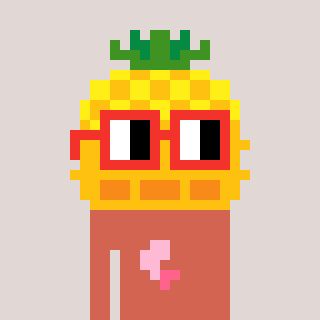
a pixel art character with square red glasses, a pineapple-shaped head and a peachy-colored body on a warm background